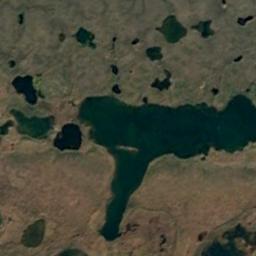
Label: wetland